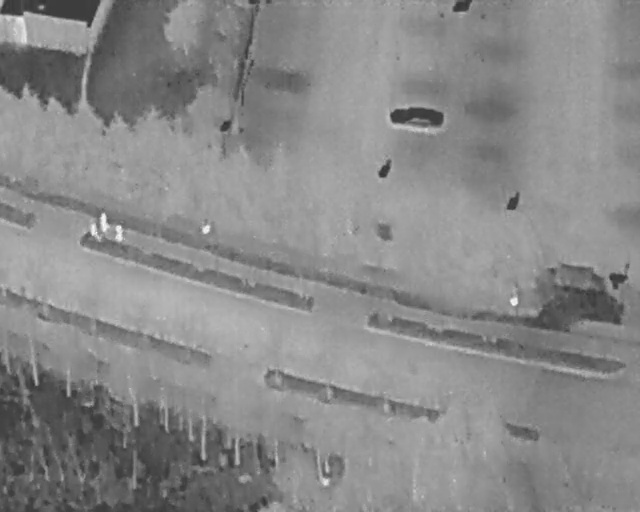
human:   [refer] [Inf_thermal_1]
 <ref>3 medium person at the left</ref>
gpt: <box>[[17, 44, 20, 46, 2], [14, 42, 17, 44, 2], [13, 44, 16, 46, 2]]</box>

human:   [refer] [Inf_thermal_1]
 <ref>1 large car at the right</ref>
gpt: <box>[[85, 48, 95, 65, 2]]</box>